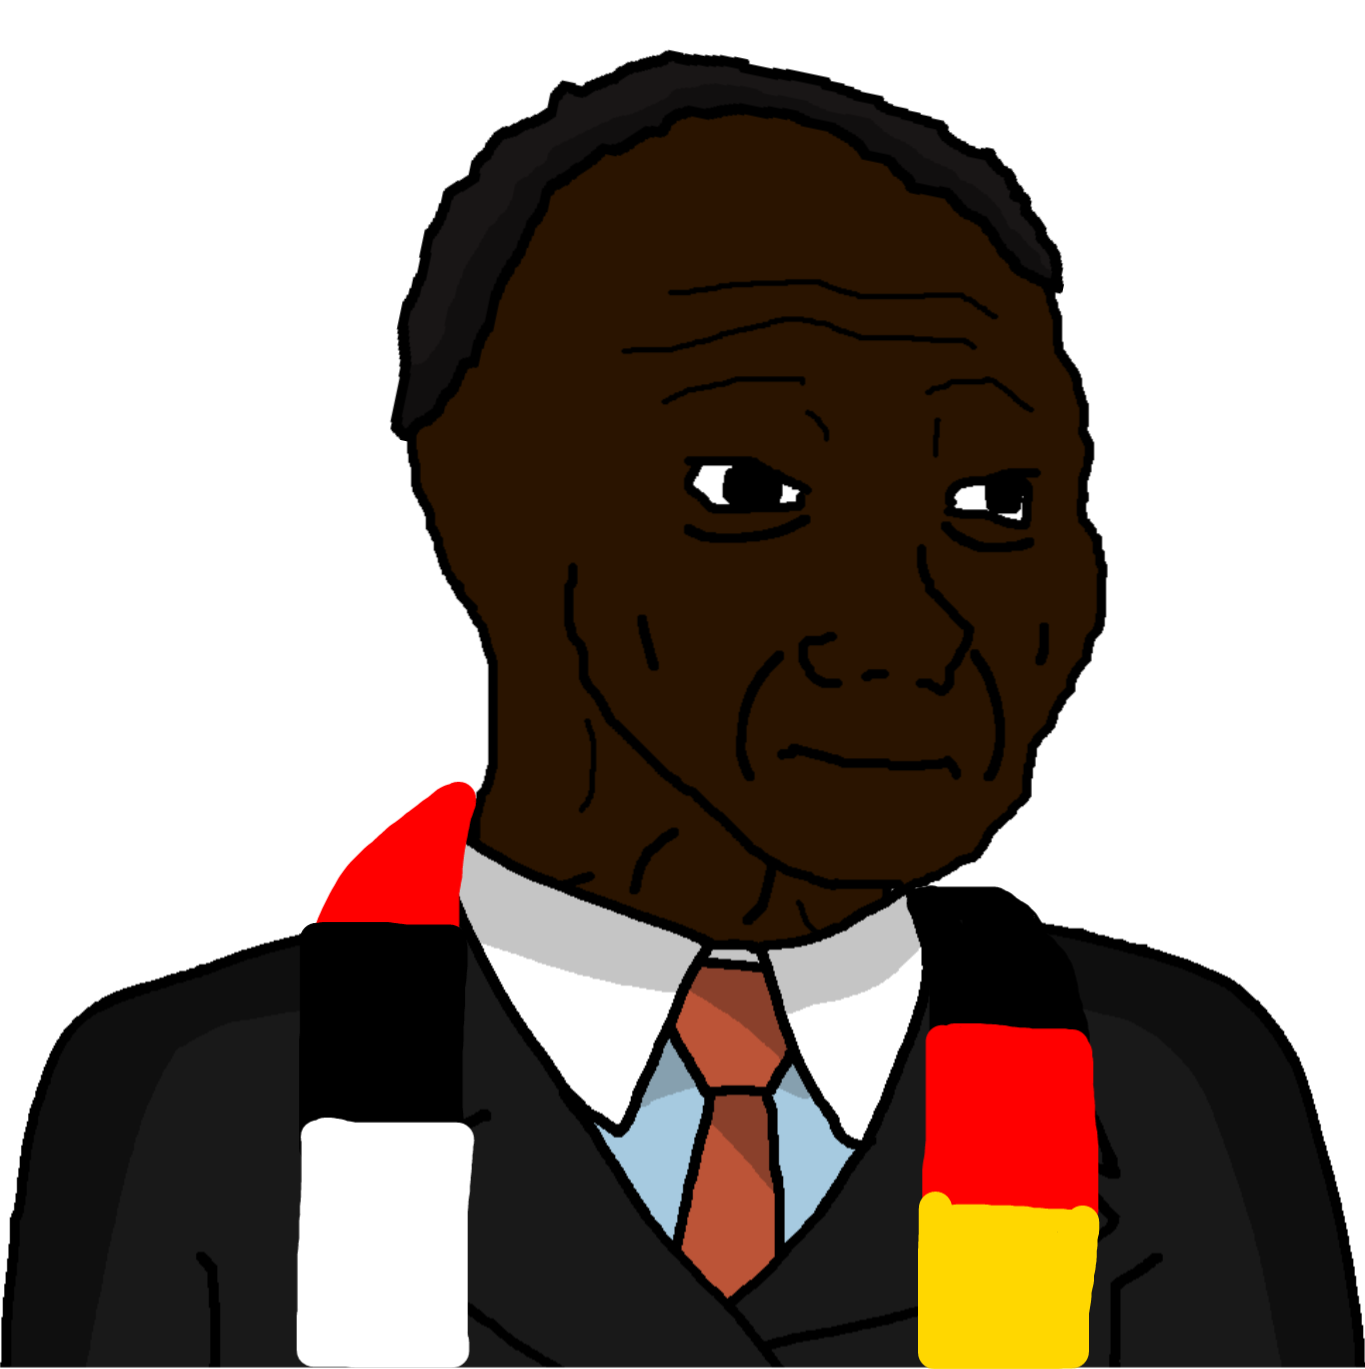
Label: 5_Blackjak